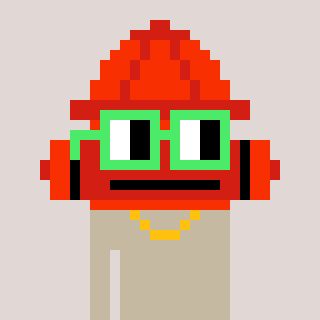
a pixel art character with square light green glasses, a fire hydrant-shaped head and a bege-colored body on a warm background